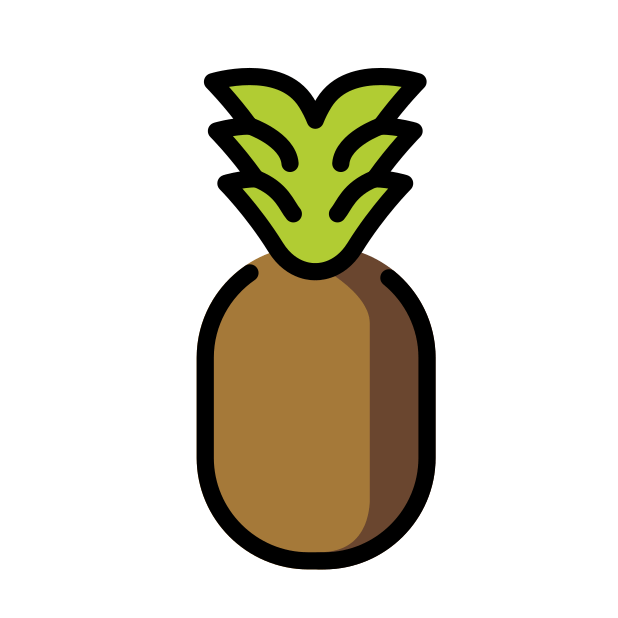
pineapple